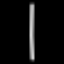
Label: line